Field crop: maize
Growth stage: 2
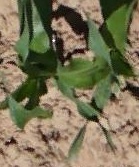
Species: maize